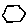
Label: hexagon